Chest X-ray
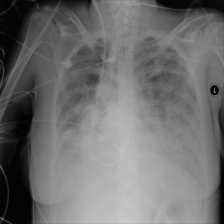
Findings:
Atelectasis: negative
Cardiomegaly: negative
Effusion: negative
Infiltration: positive
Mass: negative
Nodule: negative
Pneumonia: negative
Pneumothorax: negative
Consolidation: negative
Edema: negative
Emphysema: negative
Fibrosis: negative
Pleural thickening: negative
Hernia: negative